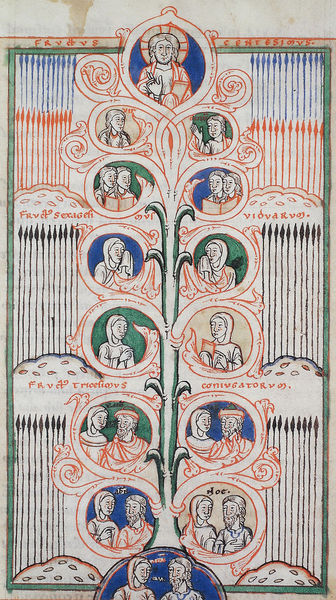
Titel: Speculum virginum
Institution: Köln, Historisches Archiv
Schlagwörter: blau, hand, mann, weiß, frauen, grün, menschen, frau, männer, schwarz, rot, bibel, geschichte, hände, engel, schrift, adam, eva, wurzel, asien, text, pergament, christus, jesus, heilige, isaak, maria, miniatur, pfeile, aureole, josef, latein, abraham, buchmalerei, jesse, stammbaum, wurzel jesse, mittelatler, stammbaum jesu, jejsus